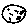
Label: moon